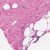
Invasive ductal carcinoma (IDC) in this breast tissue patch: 0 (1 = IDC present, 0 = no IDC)